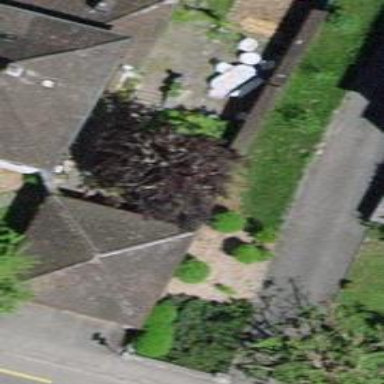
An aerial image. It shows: Group of garages.